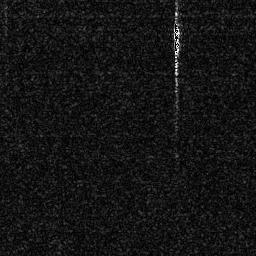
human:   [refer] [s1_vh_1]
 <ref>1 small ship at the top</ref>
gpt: <box>[[66, 7, 70, 22, 0]]</box>